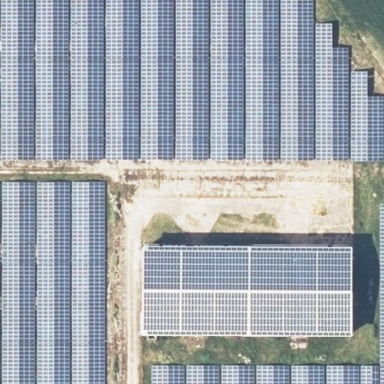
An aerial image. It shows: Solar power generator with photovoltaic panels.